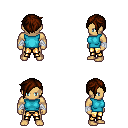
a pixel art fantasy rpg character, male body template, human, tanned skin, teal sleeveless shirt, gold greaves, brown pixie cut hairstyle, white cloth bandages, four views (front, back, left, right), 2x2 character sprite sheet, small pixel art, hard edges, no anti-aliasing